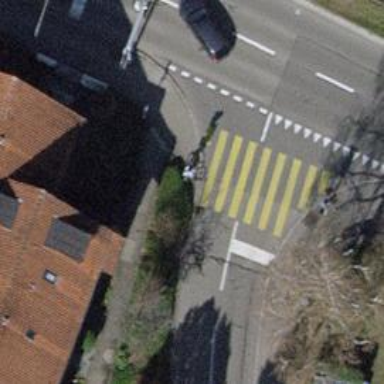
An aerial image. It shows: Kerb serving as barrier.